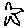
Label: star